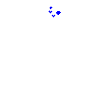
Particle: kaon